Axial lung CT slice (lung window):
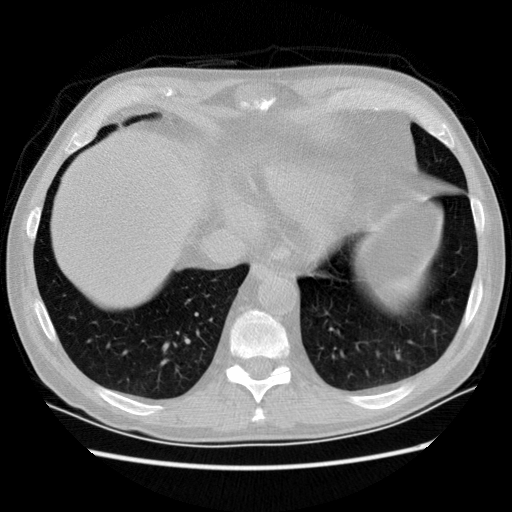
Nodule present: no